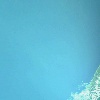
Label: water